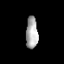
Tissue: lung
Cell type: Epithelial cells
Senescence score: 0.2387
Nuclear area (px): 379
Mean DAPI intensity: 170.026